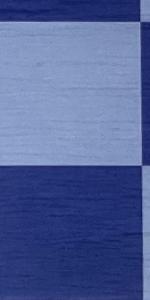
Label: Empty